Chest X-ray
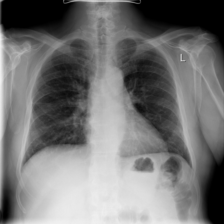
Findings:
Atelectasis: negative
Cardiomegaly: negative
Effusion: negative
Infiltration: negative
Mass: negative
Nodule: negative
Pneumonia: negative
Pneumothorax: negative
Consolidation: negative
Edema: negative
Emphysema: negative
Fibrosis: negative
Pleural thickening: negative
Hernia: negative